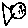
Label: fish